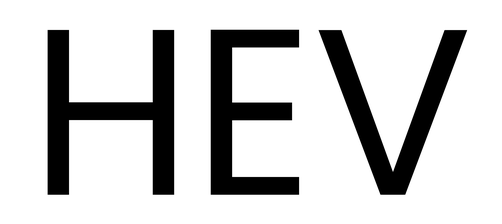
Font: Poppins-Regular